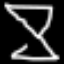
Label: hourglass